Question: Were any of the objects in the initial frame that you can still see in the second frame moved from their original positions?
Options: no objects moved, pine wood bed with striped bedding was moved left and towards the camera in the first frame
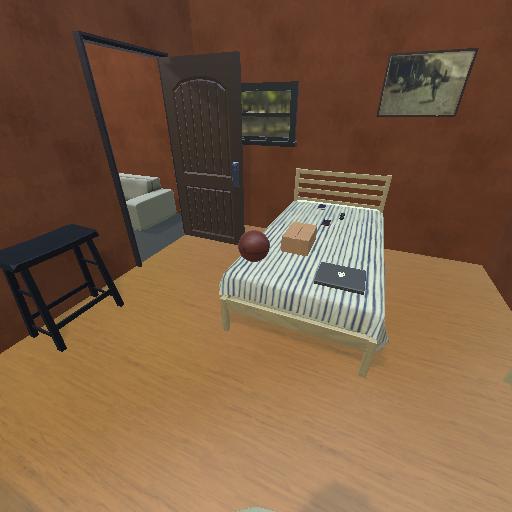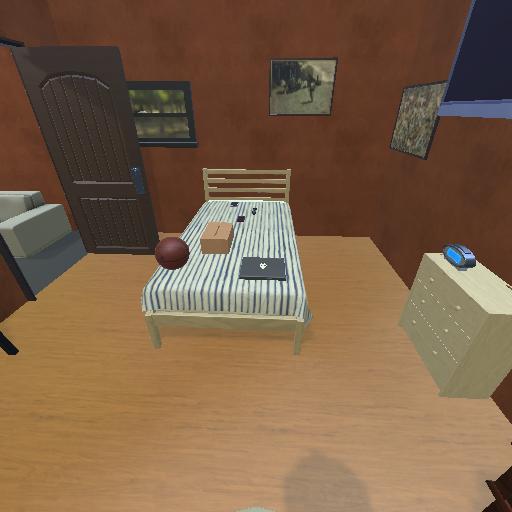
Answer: no objects moved